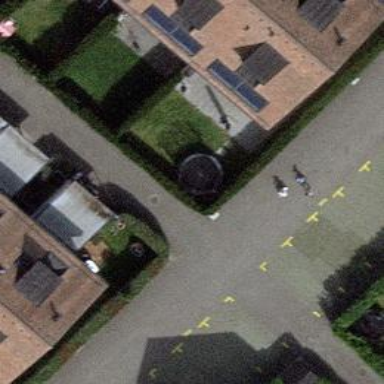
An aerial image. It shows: Driveway in living street.